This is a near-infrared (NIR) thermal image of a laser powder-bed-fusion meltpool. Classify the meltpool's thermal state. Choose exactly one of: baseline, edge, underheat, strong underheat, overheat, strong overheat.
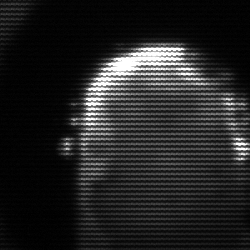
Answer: baseline